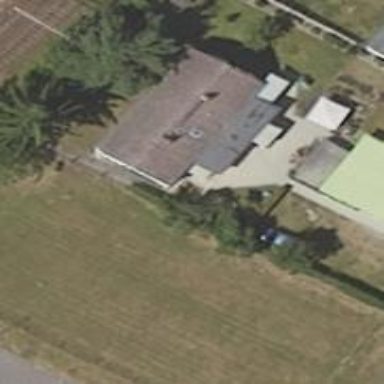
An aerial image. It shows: Simple and straightforward house.